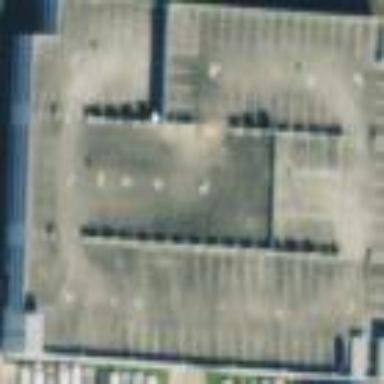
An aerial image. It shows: Multi-storey parking building.